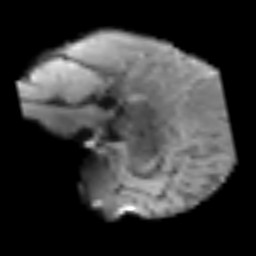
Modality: T2w
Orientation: sagittal
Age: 40
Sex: male
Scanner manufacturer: siemens
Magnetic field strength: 3 T
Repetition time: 3.2 s
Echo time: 0.081 s